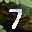
Label: 7